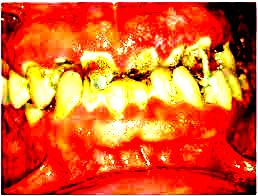
Condition: Gingivitis